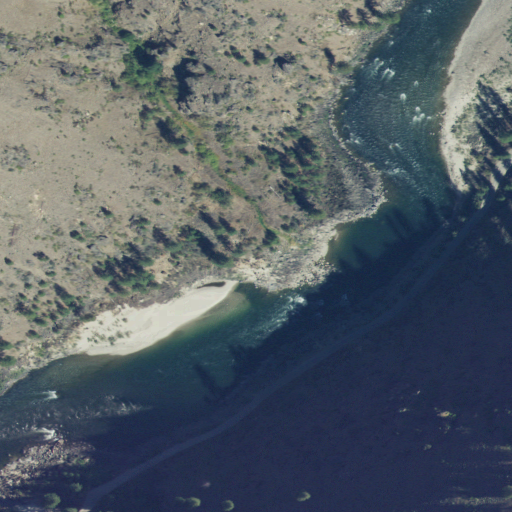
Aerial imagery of valley in Idaho named Flock Canyon containing grassland, shrub, open water, evergreen forest, and herbaceous wetlands